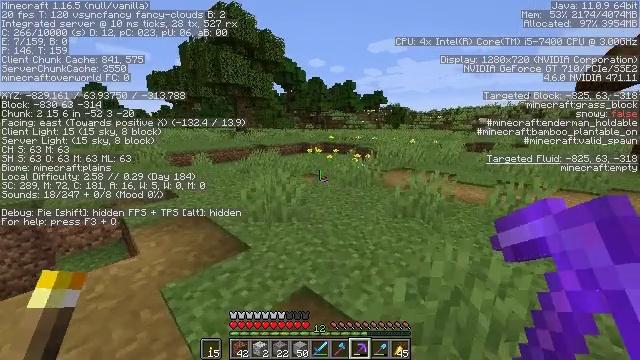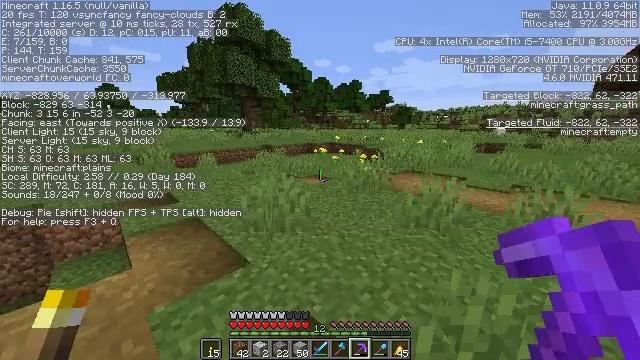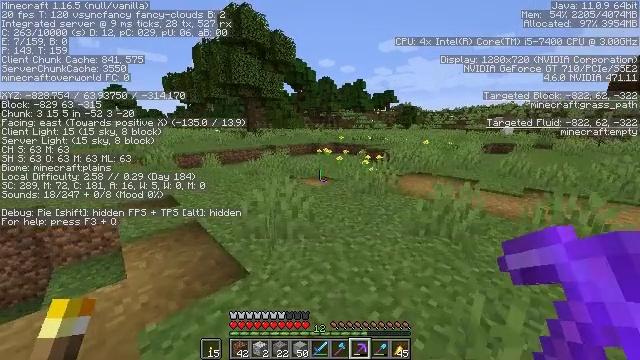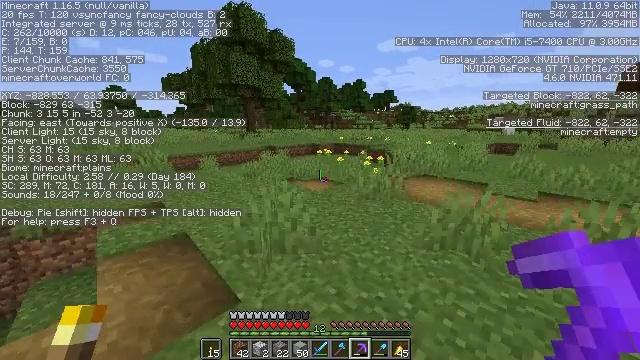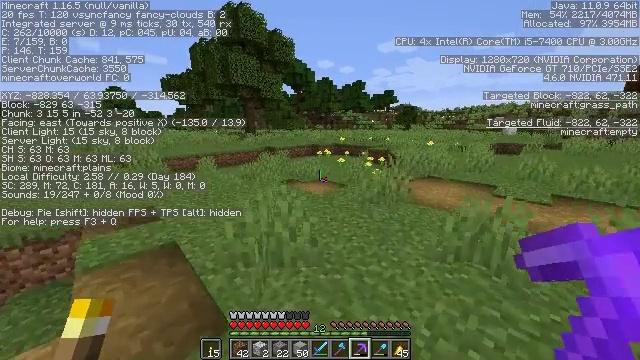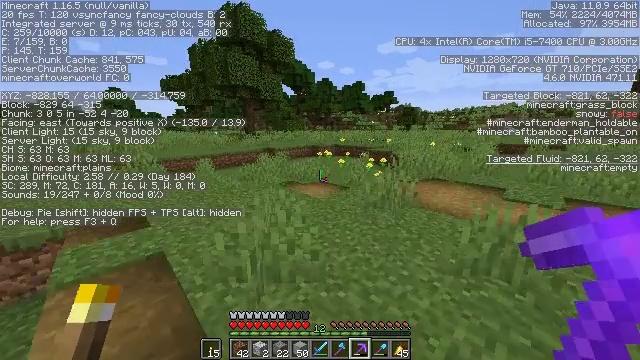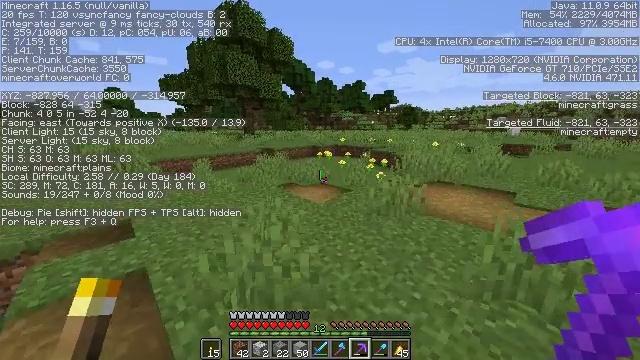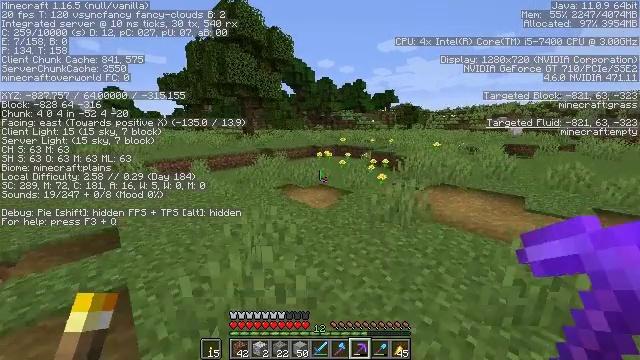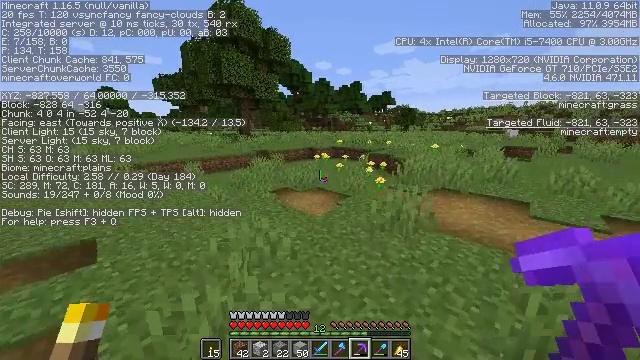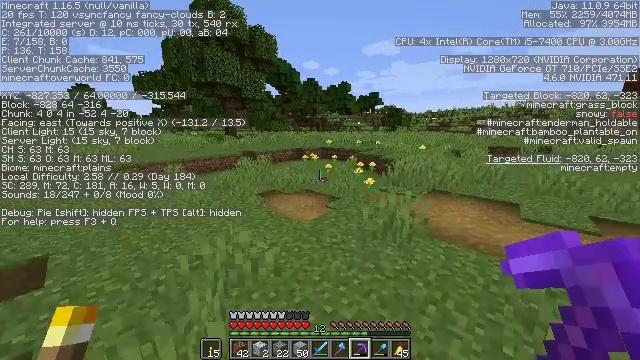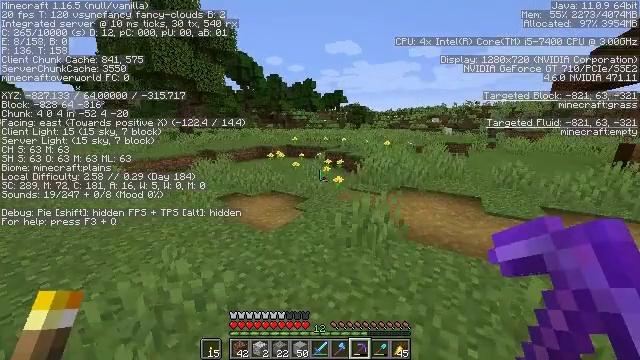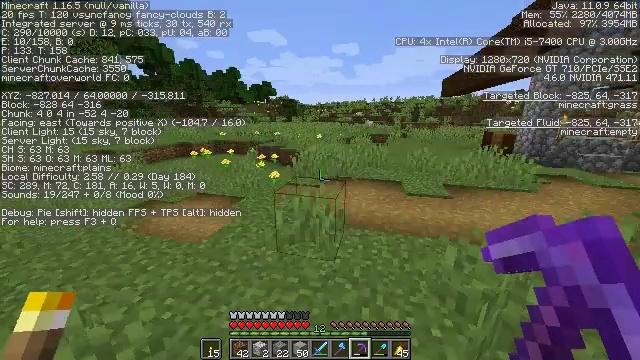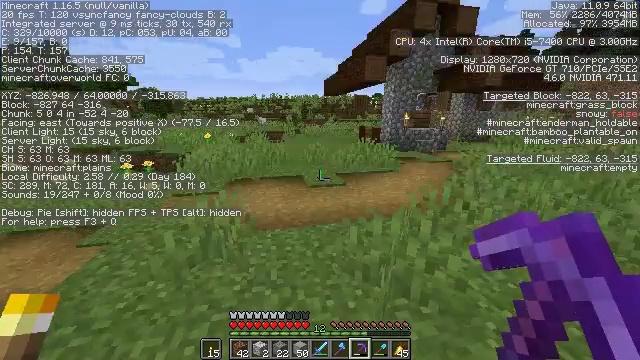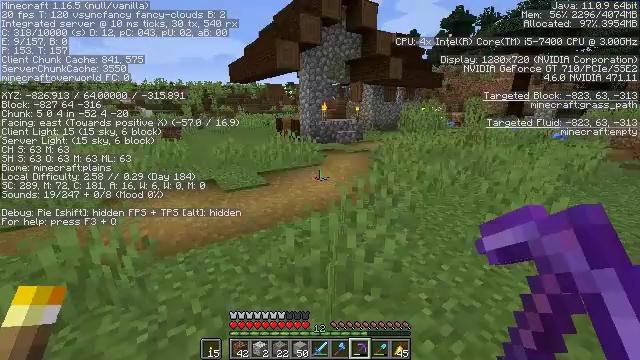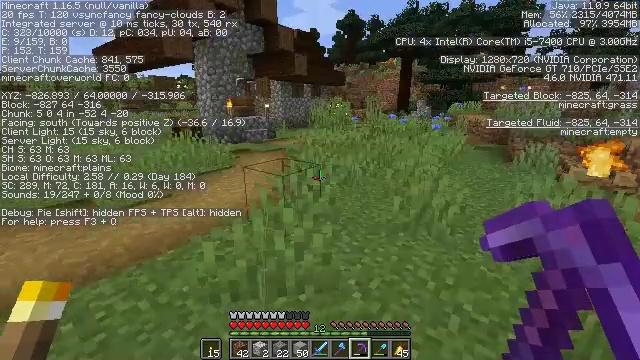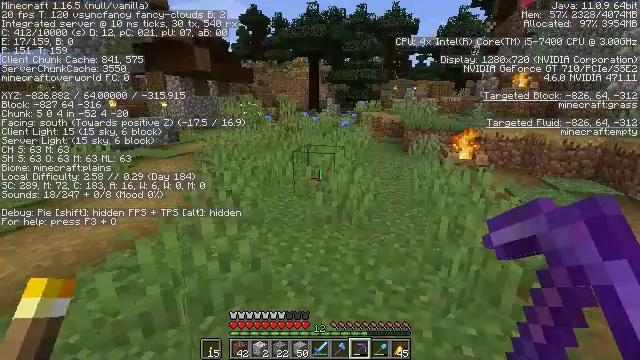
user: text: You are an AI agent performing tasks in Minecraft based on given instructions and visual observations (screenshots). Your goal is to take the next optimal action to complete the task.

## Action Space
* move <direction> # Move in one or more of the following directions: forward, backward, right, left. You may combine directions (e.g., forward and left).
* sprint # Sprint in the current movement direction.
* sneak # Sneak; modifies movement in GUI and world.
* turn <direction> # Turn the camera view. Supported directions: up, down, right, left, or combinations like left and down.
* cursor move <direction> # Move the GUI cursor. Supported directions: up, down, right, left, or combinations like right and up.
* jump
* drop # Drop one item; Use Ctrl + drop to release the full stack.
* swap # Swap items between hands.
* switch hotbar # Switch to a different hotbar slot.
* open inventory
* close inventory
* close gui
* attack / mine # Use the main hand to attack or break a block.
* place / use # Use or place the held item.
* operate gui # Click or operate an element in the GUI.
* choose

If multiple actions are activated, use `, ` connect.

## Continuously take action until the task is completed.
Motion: motion action
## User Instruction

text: Break the grass block.
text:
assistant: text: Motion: move forward, turn left
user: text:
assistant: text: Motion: move forward, turn left
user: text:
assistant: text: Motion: move forward
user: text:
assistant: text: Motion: move forward
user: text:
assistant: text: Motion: move forward
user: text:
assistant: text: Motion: move forward
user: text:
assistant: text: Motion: move forward
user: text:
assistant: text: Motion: move forward
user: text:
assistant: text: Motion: move forward, turn right
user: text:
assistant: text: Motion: move forward, turn right
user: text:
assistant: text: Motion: turn right and down
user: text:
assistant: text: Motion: turn right
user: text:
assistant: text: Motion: turn right
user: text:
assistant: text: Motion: turn right
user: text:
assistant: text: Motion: turn right
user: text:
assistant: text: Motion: move forward, turn right
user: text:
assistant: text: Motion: move forward, turn right
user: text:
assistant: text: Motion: move forward, turn right
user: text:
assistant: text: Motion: move forward, turn right
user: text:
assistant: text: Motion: move forward, turn right and up
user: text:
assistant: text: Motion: move forward, sprint, turn right and up
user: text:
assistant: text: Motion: move forward, sprint, turn right and up
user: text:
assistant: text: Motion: move forward, sprint, turn right
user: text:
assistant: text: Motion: move forward, sprint
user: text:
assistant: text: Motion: move forward
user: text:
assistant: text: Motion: move forward
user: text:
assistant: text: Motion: move forward, turn right
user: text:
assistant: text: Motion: move forward
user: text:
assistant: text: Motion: move forward
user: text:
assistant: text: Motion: move forward, turn right